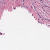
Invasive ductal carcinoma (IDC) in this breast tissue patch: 1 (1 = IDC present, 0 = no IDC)